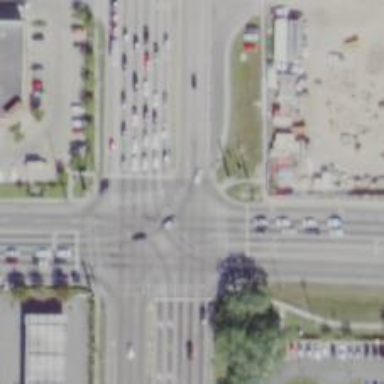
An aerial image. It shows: Zebra crossing on the road.